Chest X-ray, PA view. Patient: 56 years old, sex F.
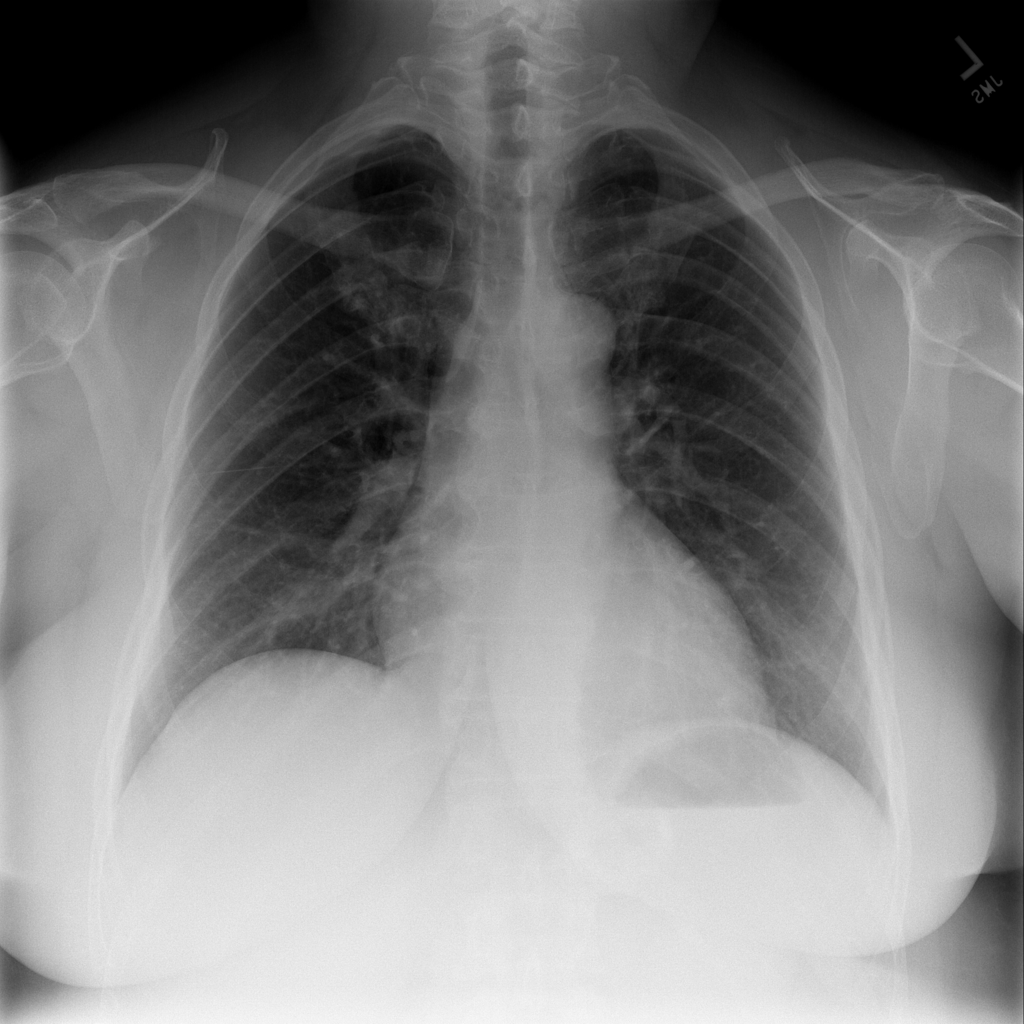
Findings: No Finding